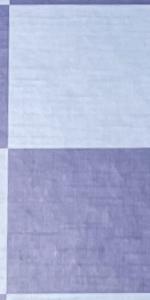
Label: Empty